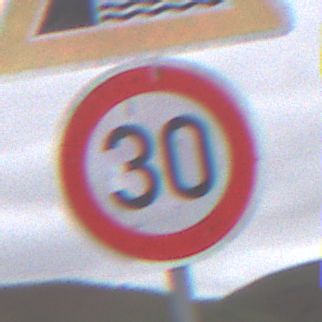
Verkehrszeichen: Geschwindigkeit30
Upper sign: Ufer
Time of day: Midday
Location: Outdoor (Nature)
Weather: Overcast
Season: NotSpecified
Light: Natural